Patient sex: M
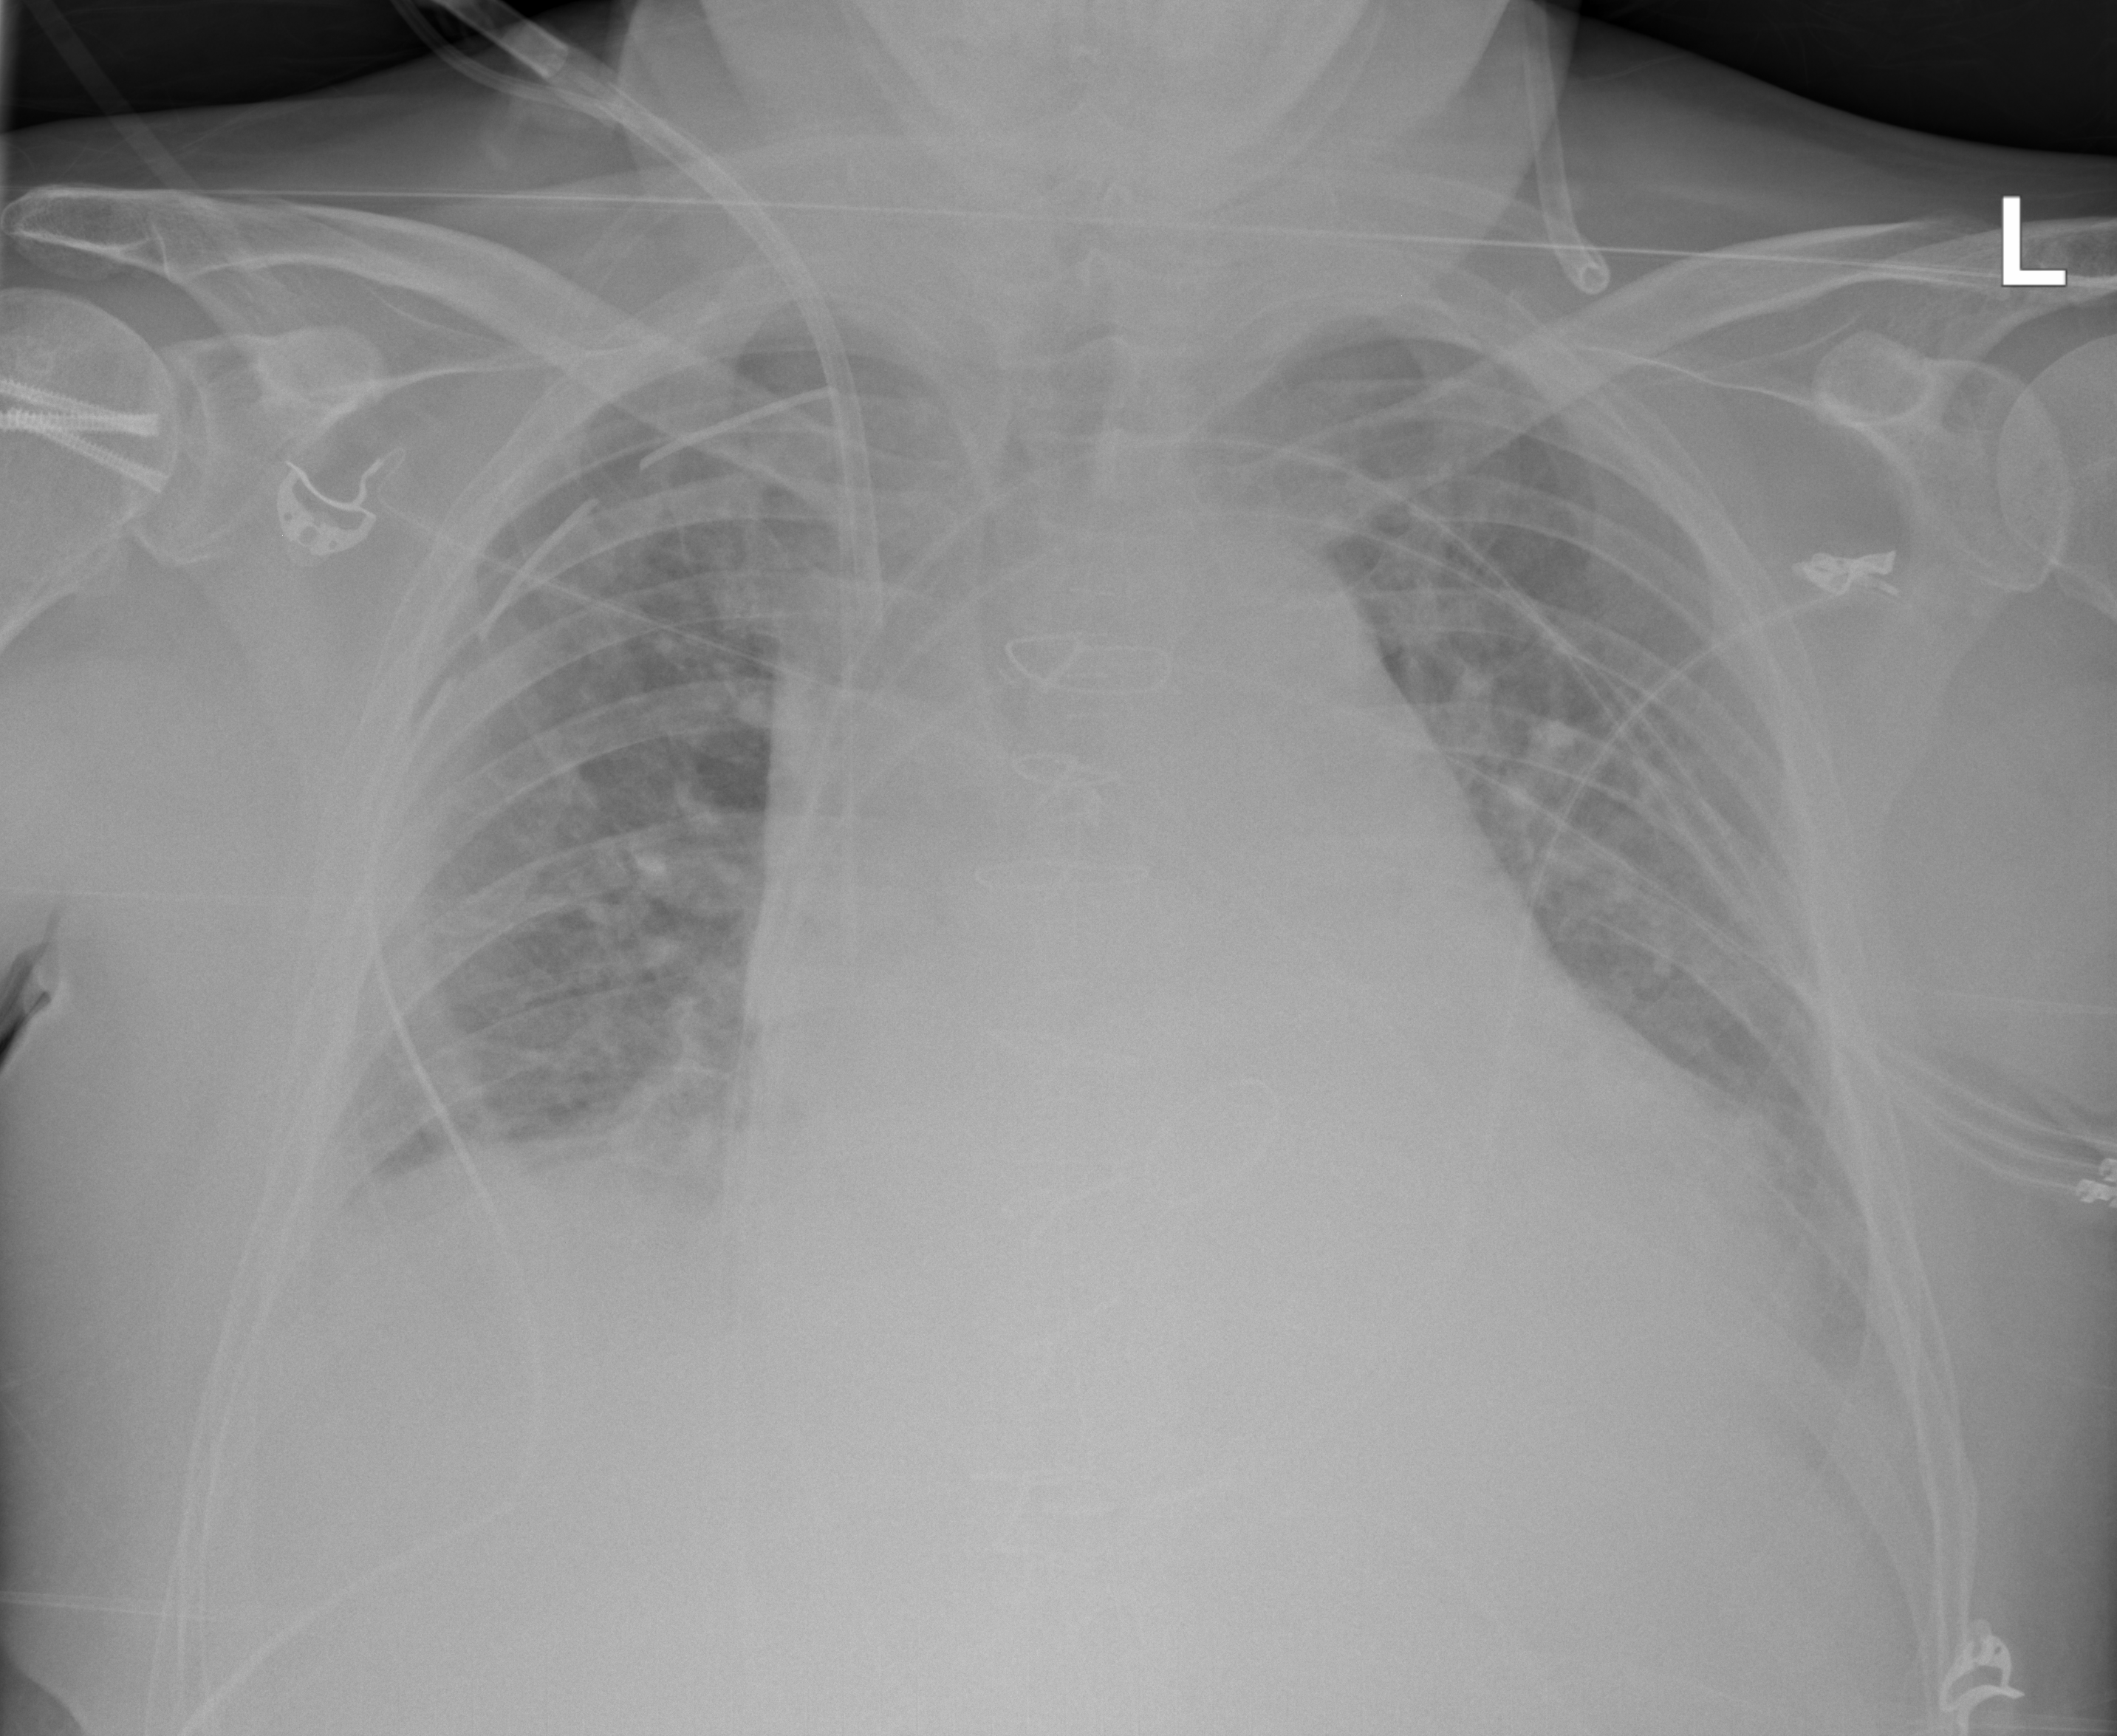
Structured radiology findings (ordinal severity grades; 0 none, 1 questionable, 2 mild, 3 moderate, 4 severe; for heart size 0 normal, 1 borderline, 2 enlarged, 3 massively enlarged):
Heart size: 2
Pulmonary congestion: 2
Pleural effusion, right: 2
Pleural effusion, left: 2
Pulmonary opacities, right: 0
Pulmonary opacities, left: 0
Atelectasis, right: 2
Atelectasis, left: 2